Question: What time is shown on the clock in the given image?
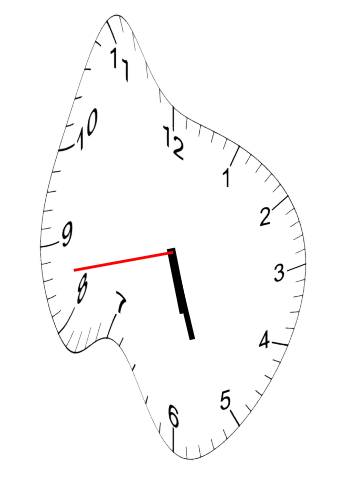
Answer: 05:26:43